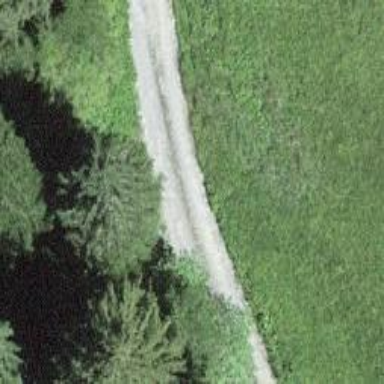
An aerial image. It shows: Gravel track with grade2 tracktype.